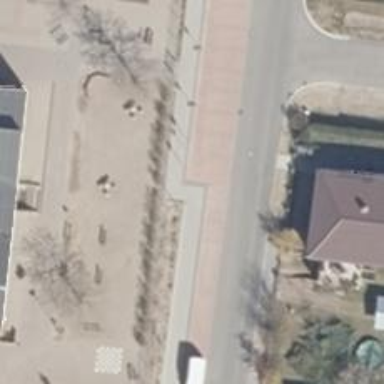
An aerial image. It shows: Sidewalk.